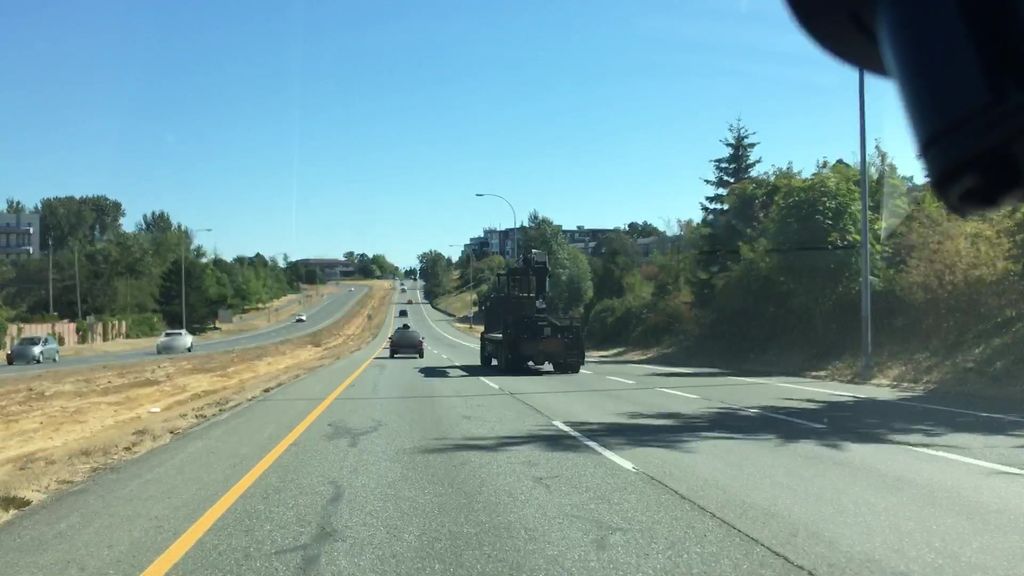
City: victoria